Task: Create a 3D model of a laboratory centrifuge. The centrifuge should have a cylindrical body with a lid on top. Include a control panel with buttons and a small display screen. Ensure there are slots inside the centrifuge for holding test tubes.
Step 491:
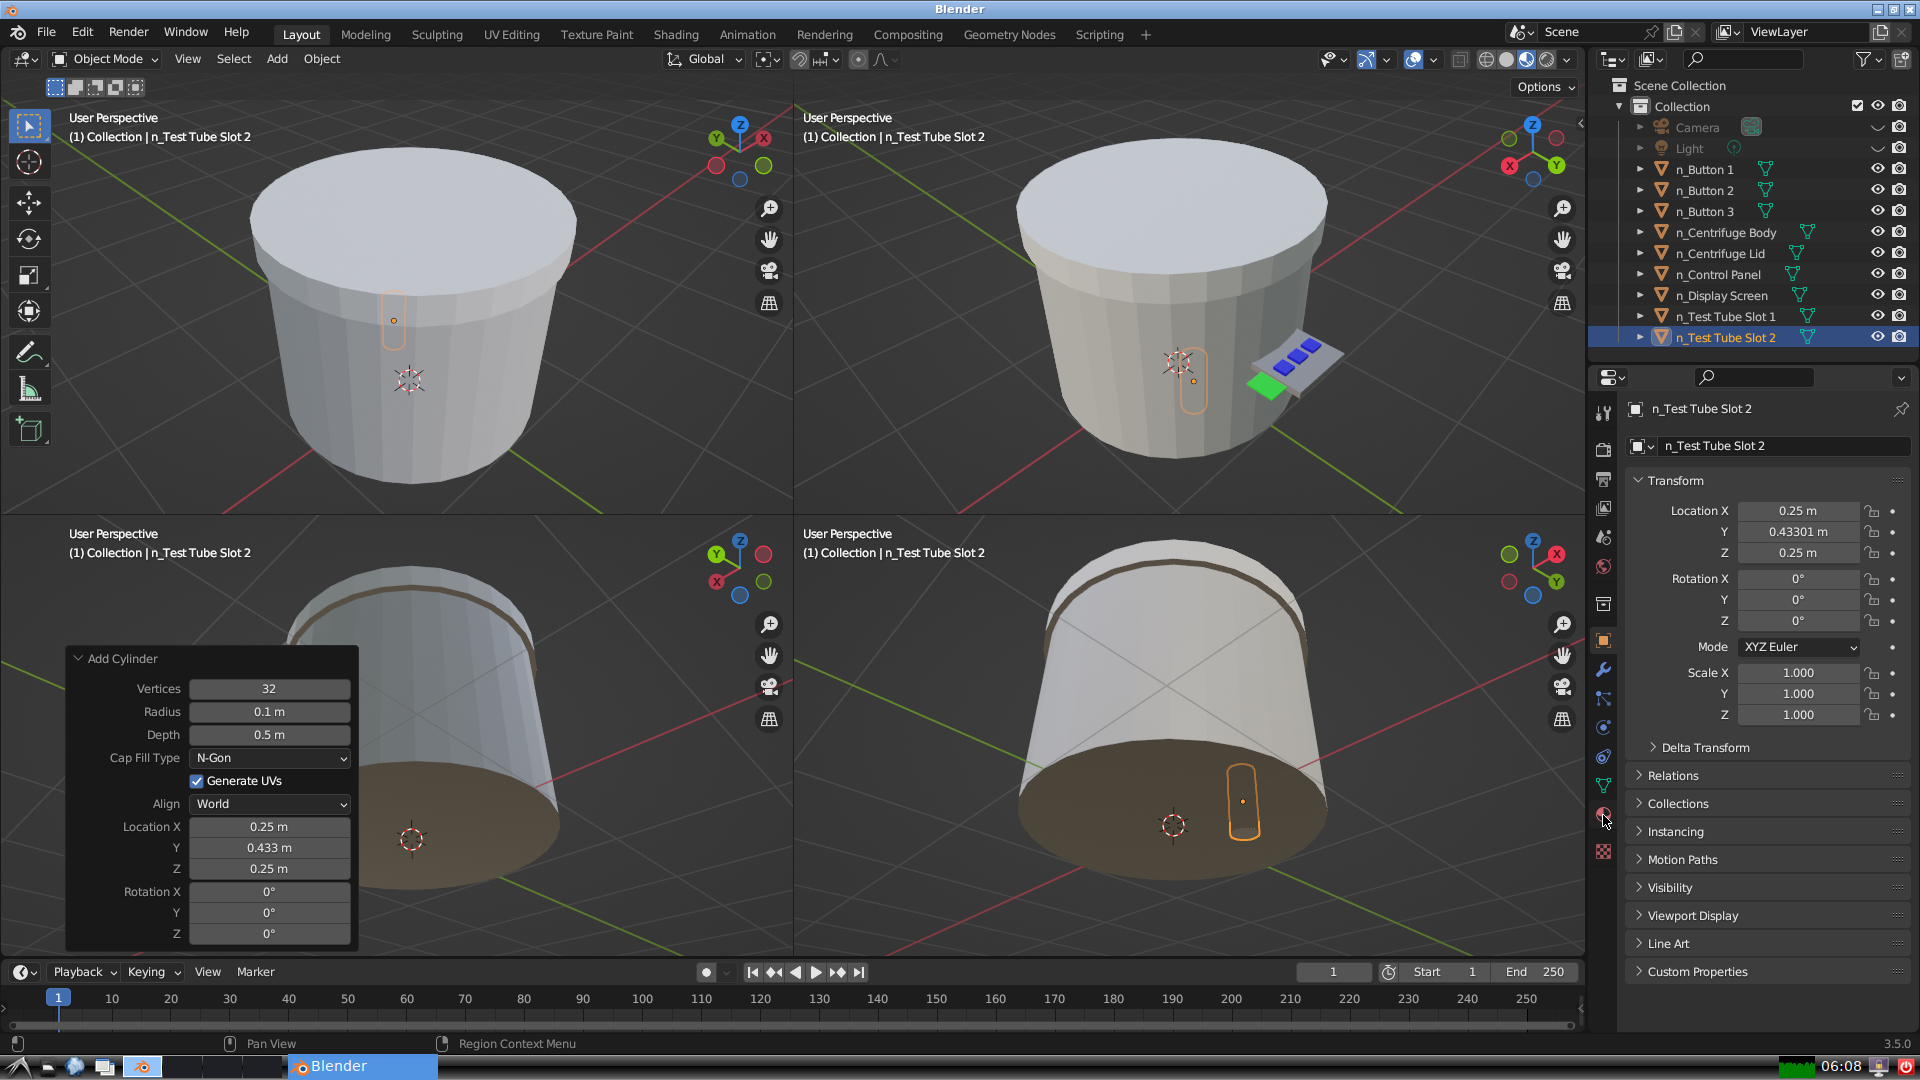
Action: click: no